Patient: sex M, age 79
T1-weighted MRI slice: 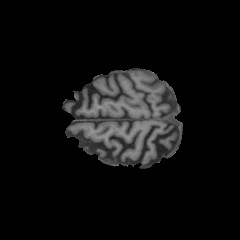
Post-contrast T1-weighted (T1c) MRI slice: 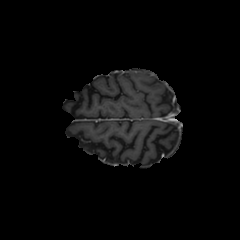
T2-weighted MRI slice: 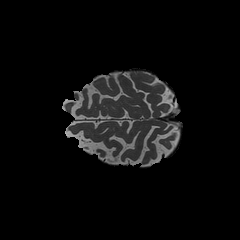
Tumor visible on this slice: no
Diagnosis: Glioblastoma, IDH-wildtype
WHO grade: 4